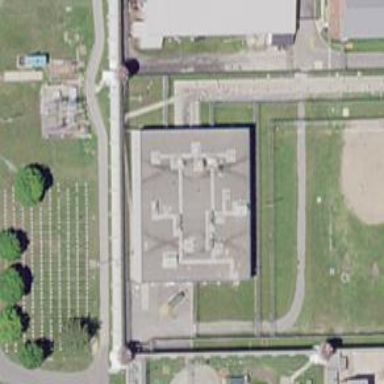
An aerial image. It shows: Flat roof building identified as prison.